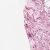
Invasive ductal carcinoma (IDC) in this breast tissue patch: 0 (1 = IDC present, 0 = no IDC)